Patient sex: M
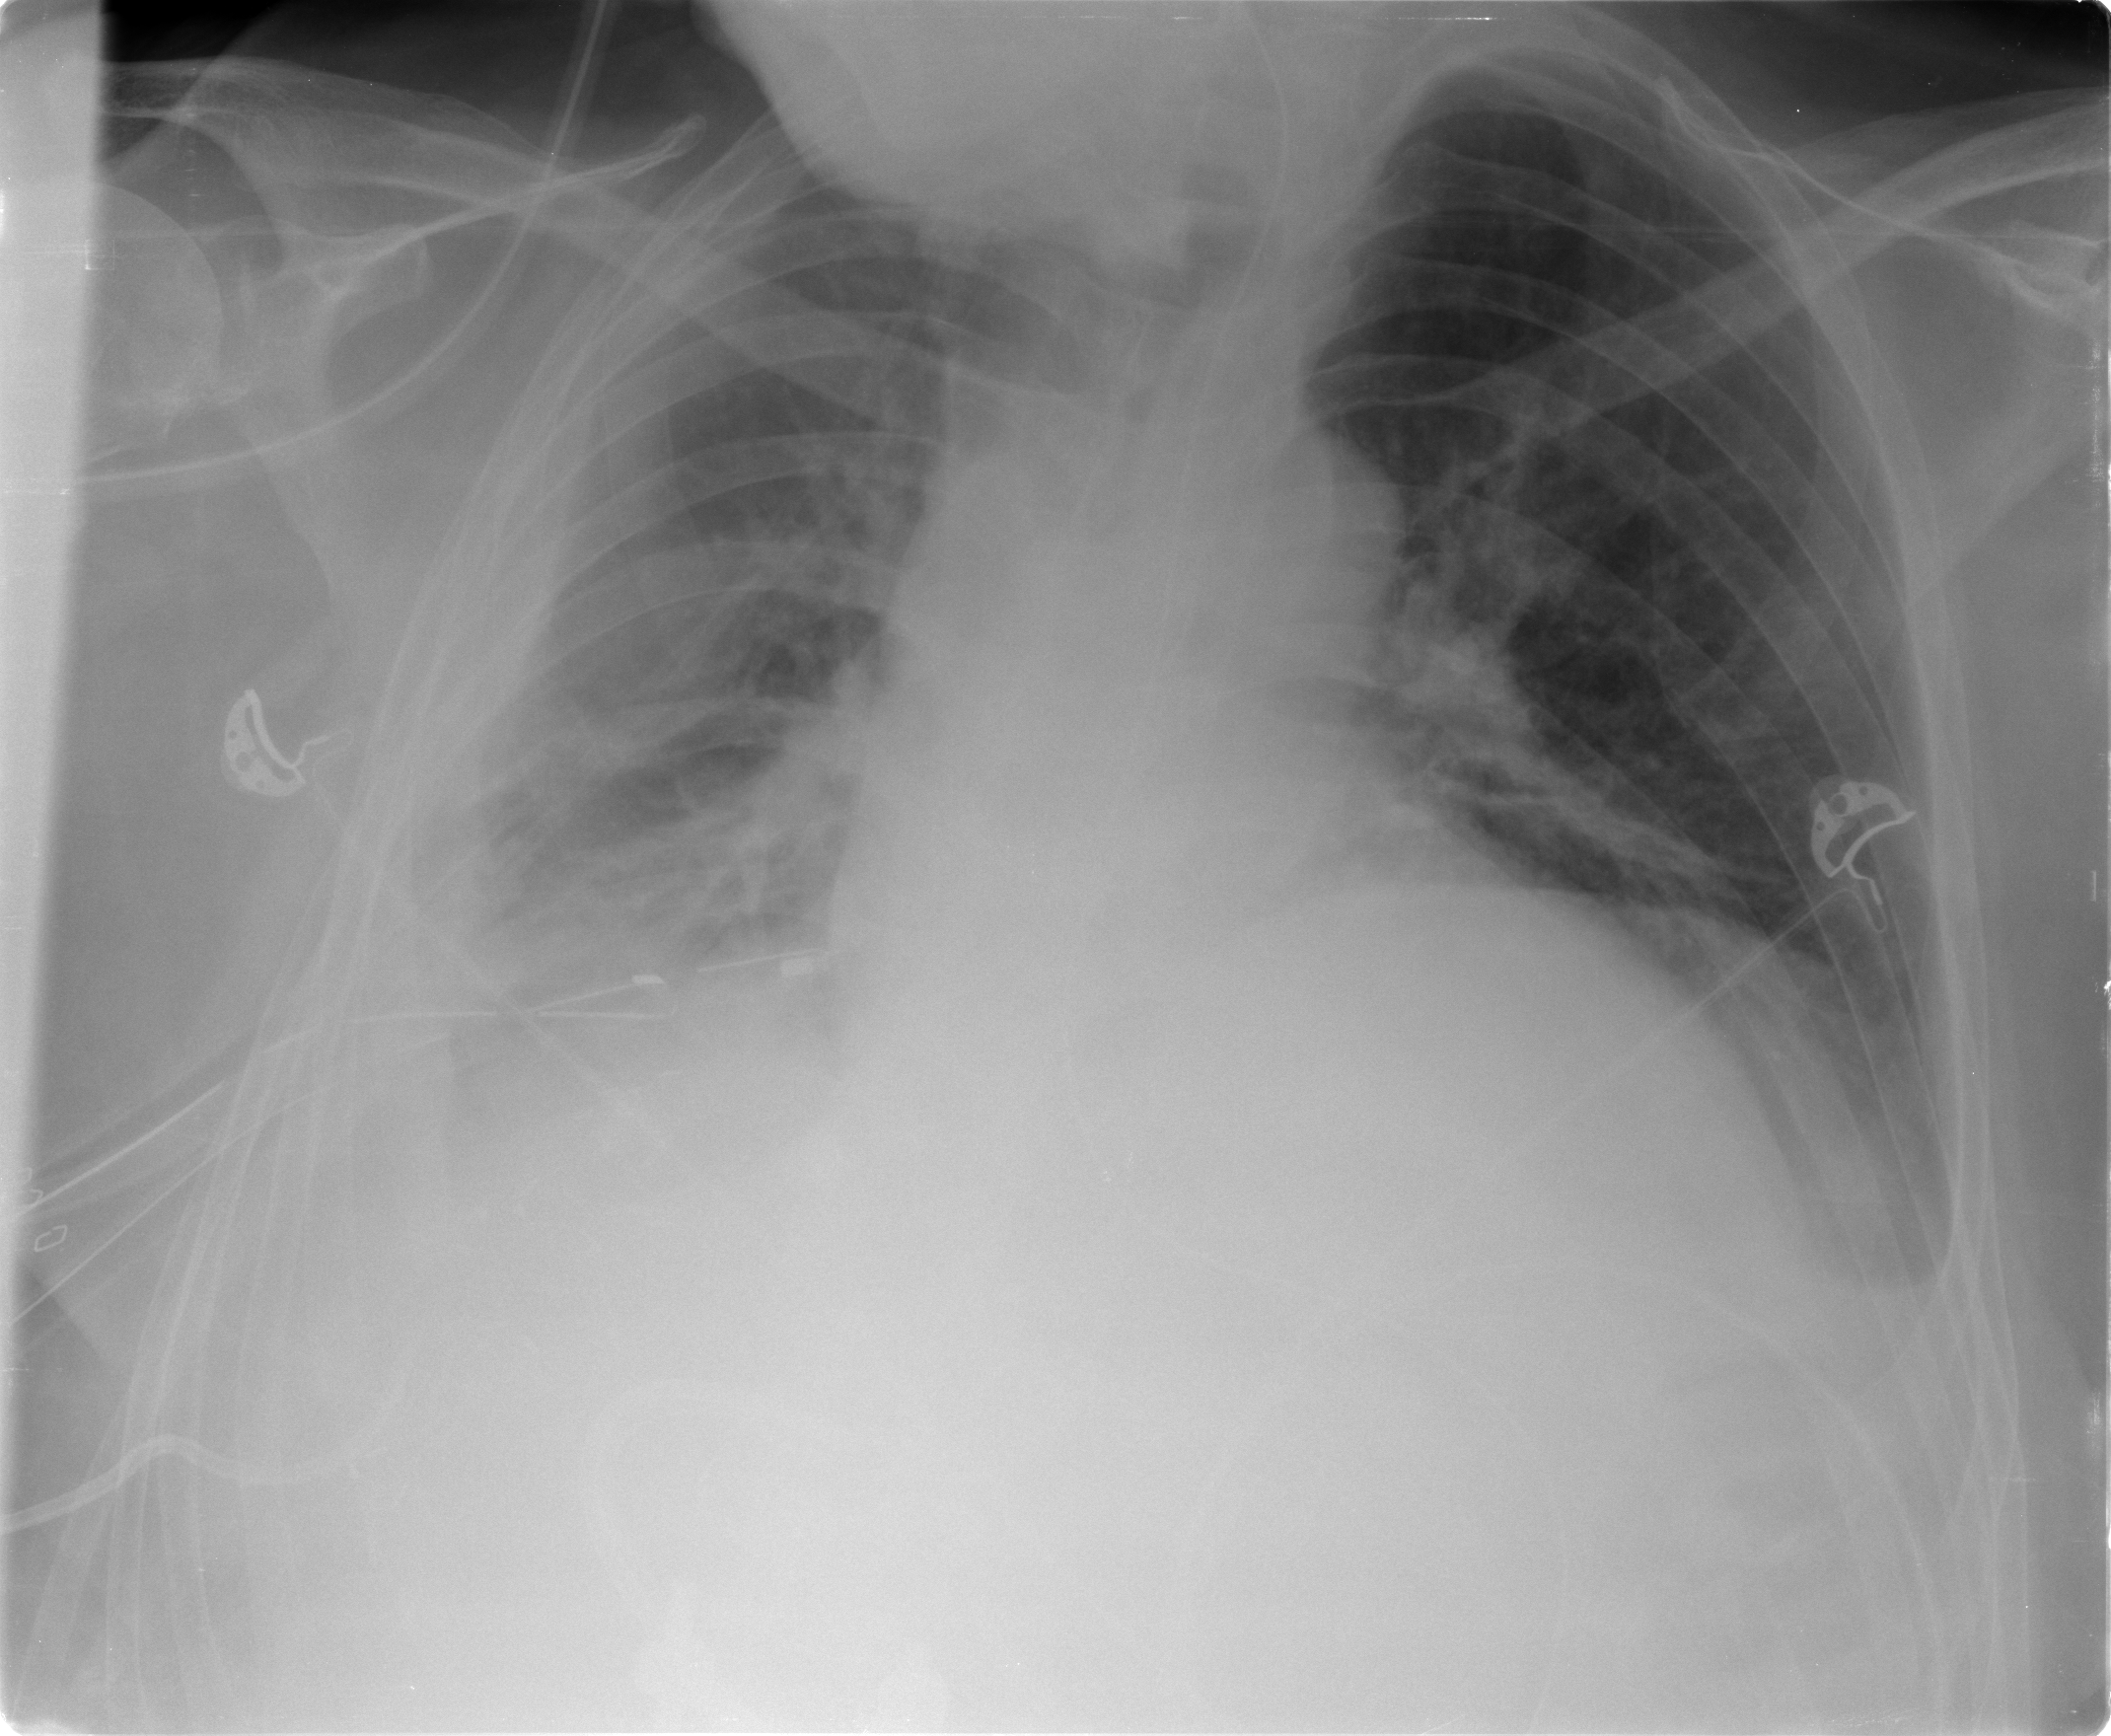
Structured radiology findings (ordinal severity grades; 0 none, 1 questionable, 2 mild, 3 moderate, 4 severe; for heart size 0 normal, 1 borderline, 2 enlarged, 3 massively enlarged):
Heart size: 0
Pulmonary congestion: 0
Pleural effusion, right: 3
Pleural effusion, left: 2
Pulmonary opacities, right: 3
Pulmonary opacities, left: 1
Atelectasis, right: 2
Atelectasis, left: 2